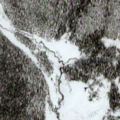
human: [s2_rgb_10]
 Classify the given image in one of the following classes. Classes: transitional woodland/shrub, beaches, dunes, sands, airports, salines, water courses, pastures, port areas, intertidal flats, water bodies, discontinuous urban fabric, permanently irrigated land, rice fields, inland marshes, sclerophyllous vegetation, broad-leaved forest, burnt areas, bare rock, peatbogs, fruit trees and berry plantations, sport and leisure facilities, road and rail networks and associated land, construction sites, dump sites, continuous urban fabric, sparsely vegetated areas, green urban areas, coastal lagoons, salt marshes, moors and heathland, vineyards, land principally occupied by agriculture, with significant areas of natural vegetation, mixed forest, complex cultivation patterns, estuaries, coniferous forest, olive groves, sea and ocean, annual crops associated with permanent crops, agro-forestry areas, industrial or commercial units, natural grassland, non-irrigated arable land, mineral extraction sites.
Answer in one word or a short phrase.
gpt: coniferous forest, peatbogs